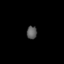
Tissue: lung
Cell type: Fibroblasts
Senescence score: 0.589
Nuclear area (px): 134
Mean DAPI intensity: 88.813